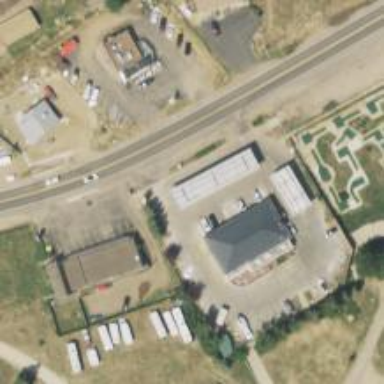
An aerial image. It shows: Convenience shop.